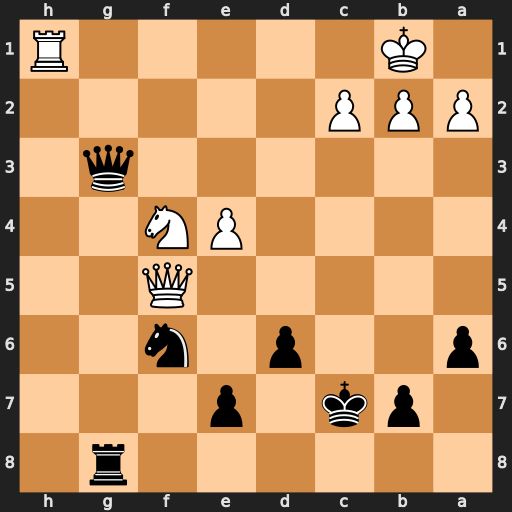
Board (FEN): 6r1/1pk1p3/p2p1n2/5Q2/4PN2/6q1/PPP5/1K5R
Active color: b
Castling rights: -
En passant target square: -
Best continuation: Qg1+ Rxg1 Rxg1#